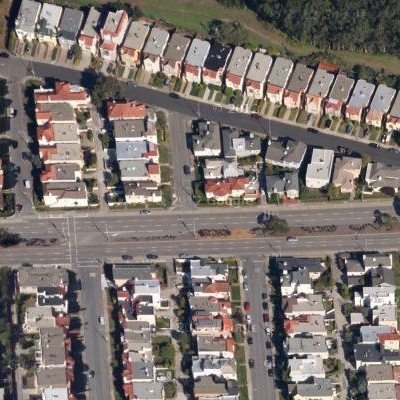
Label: Resident